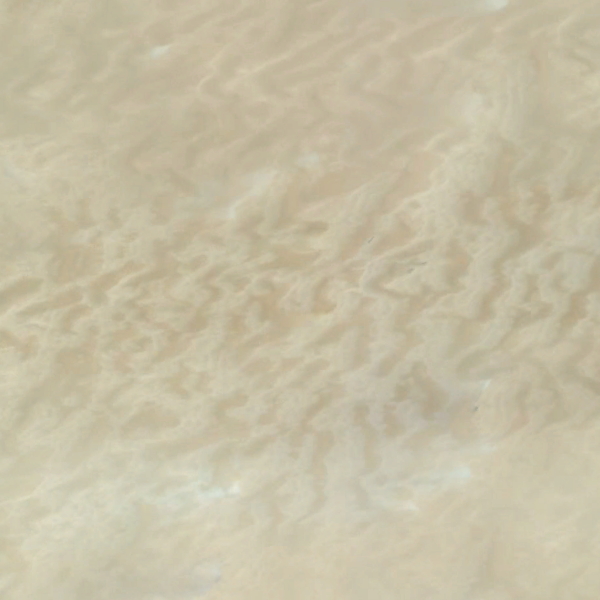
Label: Desert